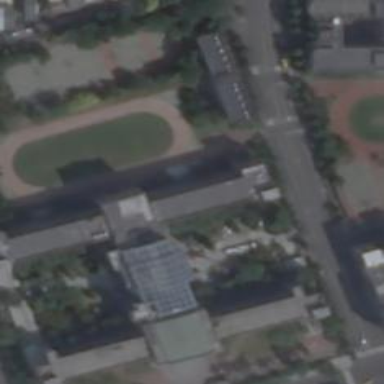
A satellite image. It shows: School building.